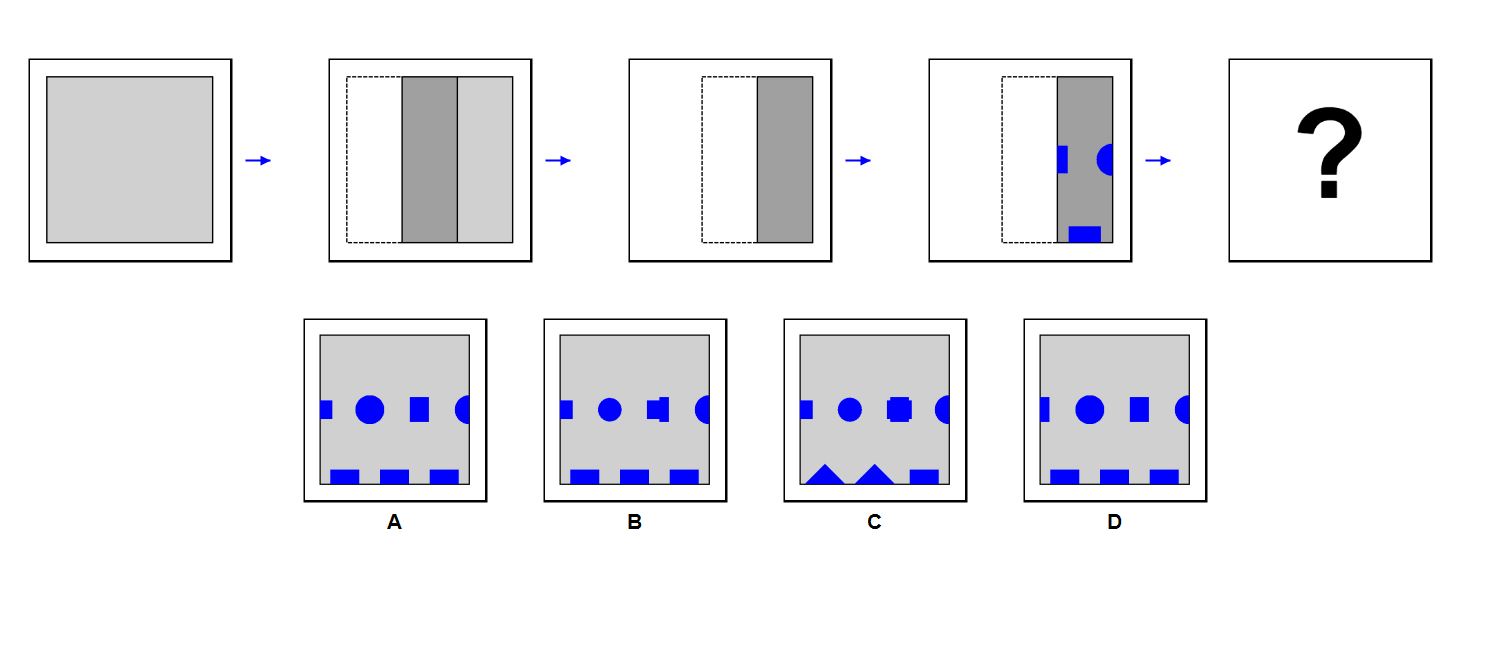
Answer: D